Brain MRI, t2w sequence, axial 2D slice.
Patient: age 52, sex M, weight 78 kg, height 1.78 m
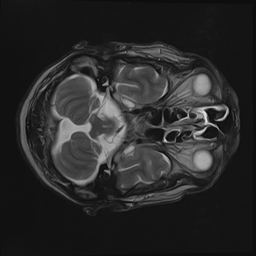